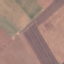
Label: AnnualCrop